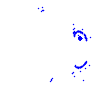
Particle: electron